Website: lowes
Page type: review-order
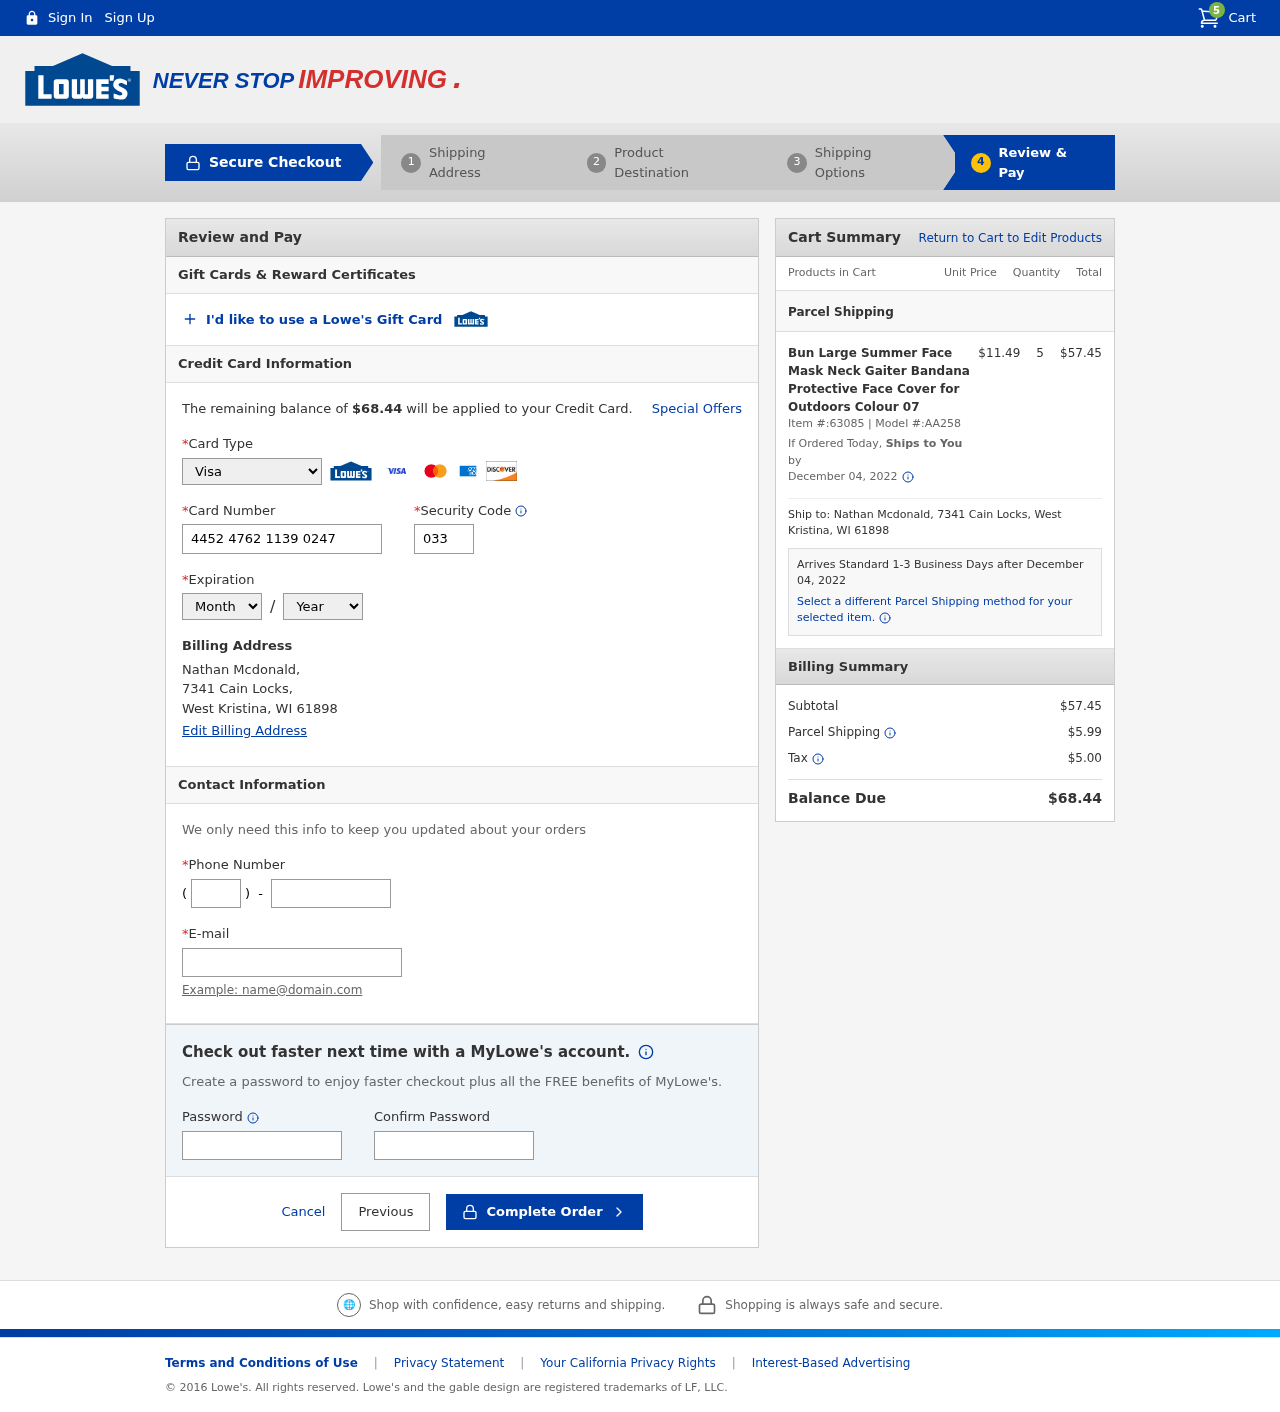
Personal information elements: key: PII_CARD_CVV
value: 033
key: PII_CARD_EXPIRY_MONTH
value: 02
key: PII_CARD_EXPIRY_YEAR
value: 27
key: PII_CARD_NUMBER
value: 4452 4762 1139 0247
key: PII_CARD_TYPE
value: Visa
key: PII_CITY
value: West Kristina
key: PII_EMAIL
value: nathan.mcdonald@gmail.com
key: PII_FULLNAME
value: Nathan Mcdonald,
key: PII_PHONE
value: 8317982806
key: PII_PHONE_AREA
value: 831
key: PII_POSTCODE
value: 61898
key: PII_STATE_ABBR
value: WI
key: PII_STREET
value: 7341 Cain Locks
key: PII_STREET
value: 7341 Cain Locks,
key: PII_FULLNAME2
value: Nathan Mcdonald
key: PII_POSTCODE_FULL
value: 61898
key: PII_CITY_STATE
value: West Kristina, WI
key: PII_CITY_STATE_ZIP
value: West Kristina, WI 61898
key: PII_POSTCODE_NUMERIC
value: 61898
Product elements: key: PRODUCT1_NAME
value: Bun Large Summer Face Mask Neck Gaiter Bandana Protective Face Cover for Outdoors Colour 07
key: PRODUCT1_PRICE
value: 11.49
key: PRODUCT1_QUANTITY
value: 5
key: PRODUCT1_ITEM_NUMBER
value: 63085
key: PRODUCT1_MODEL_NUMBER
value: AA258
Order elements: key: ORDER_NUM_ITEMS
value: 5
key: ORDER_TOTAL
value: $68.44
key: ORDER_SHIPPING_DATE
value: December 04, 2022
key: ORDER_SUBTOTAL
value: $57.45
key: ORDER_SHIPPING_DATE2
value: December 04, 2022
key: ORDER_SUBTOTAL2
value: $57.45
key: ORDER_SHIPPING_COST
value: $5.99
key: ORDER_TAX
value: $5.00